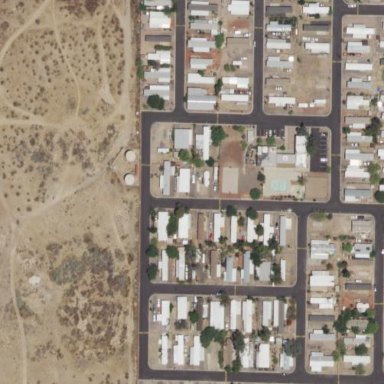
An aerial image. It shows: Residential area designated as trailer park.